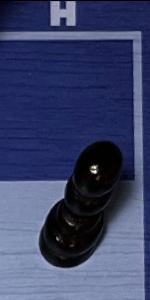
Label: Pawn_Black